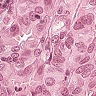
Metastatic tissue present: yes